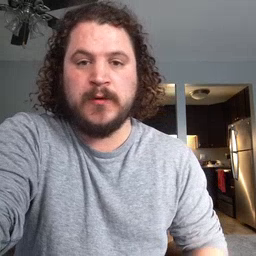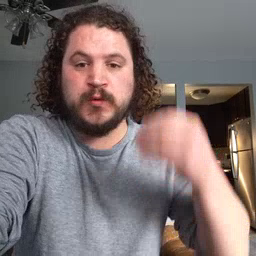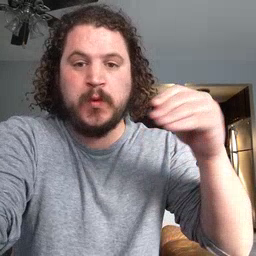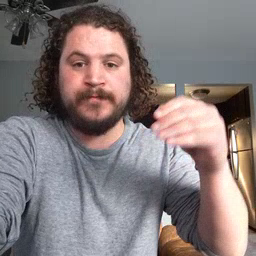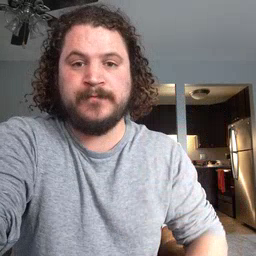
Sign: store